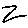
Label: zigzag